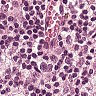
Metastatic tissue present: no